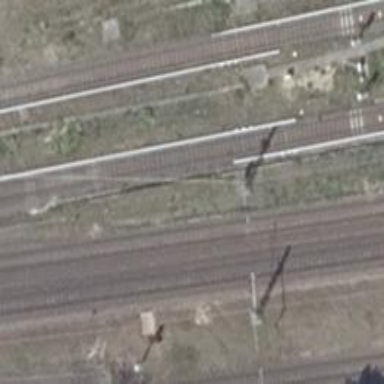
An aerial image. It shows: Railway signal.